Field crop: maize
Growth stage: 2
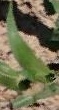
Species: maize